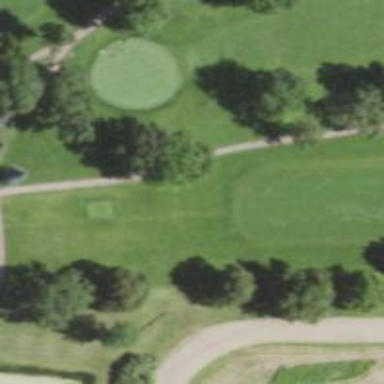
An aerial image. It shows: Path used for both walking and golf.